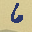
Label: 6